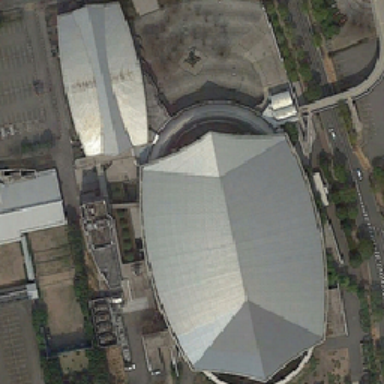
Next to the two oval gray conference centers there is a bare piece of land .